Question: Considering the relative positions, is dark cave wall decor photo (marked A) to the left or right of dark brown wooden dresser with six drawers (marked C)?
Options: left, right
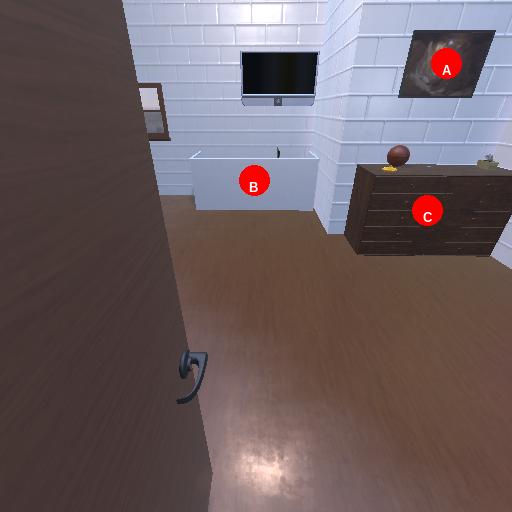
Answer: left